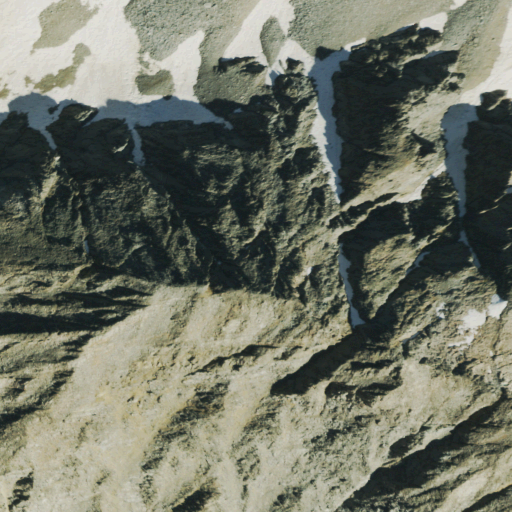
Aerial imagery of mountain in Colorado named Precarious Peak containing barren land, snow, and shrub